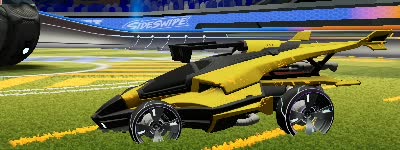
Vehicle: aftershock